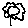
Label: flower